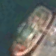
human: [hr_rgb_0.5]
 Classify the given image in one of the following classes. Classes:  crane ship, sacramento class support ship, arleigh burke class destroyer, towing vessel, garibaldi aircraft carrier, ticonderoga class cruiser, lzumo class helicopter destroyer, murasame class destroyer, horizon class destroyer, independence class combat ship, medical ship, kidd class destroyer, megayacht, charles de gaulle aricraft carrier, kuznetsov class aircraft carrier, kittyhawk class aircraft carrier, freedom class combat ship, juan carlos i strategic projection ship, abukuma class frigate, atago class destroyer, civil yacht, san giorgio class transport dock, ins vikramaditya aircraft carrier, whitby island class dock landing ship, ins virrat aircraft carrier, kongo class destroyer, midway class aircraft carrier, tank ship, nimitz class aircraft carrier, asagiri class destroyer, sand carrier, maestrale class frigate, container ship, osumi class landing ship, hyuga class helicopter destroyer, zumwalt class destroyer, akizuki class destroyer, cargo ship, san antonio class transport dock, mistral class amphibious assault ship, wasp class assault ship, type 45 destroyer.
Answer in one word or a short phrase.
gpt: Towing vessel